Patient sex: M
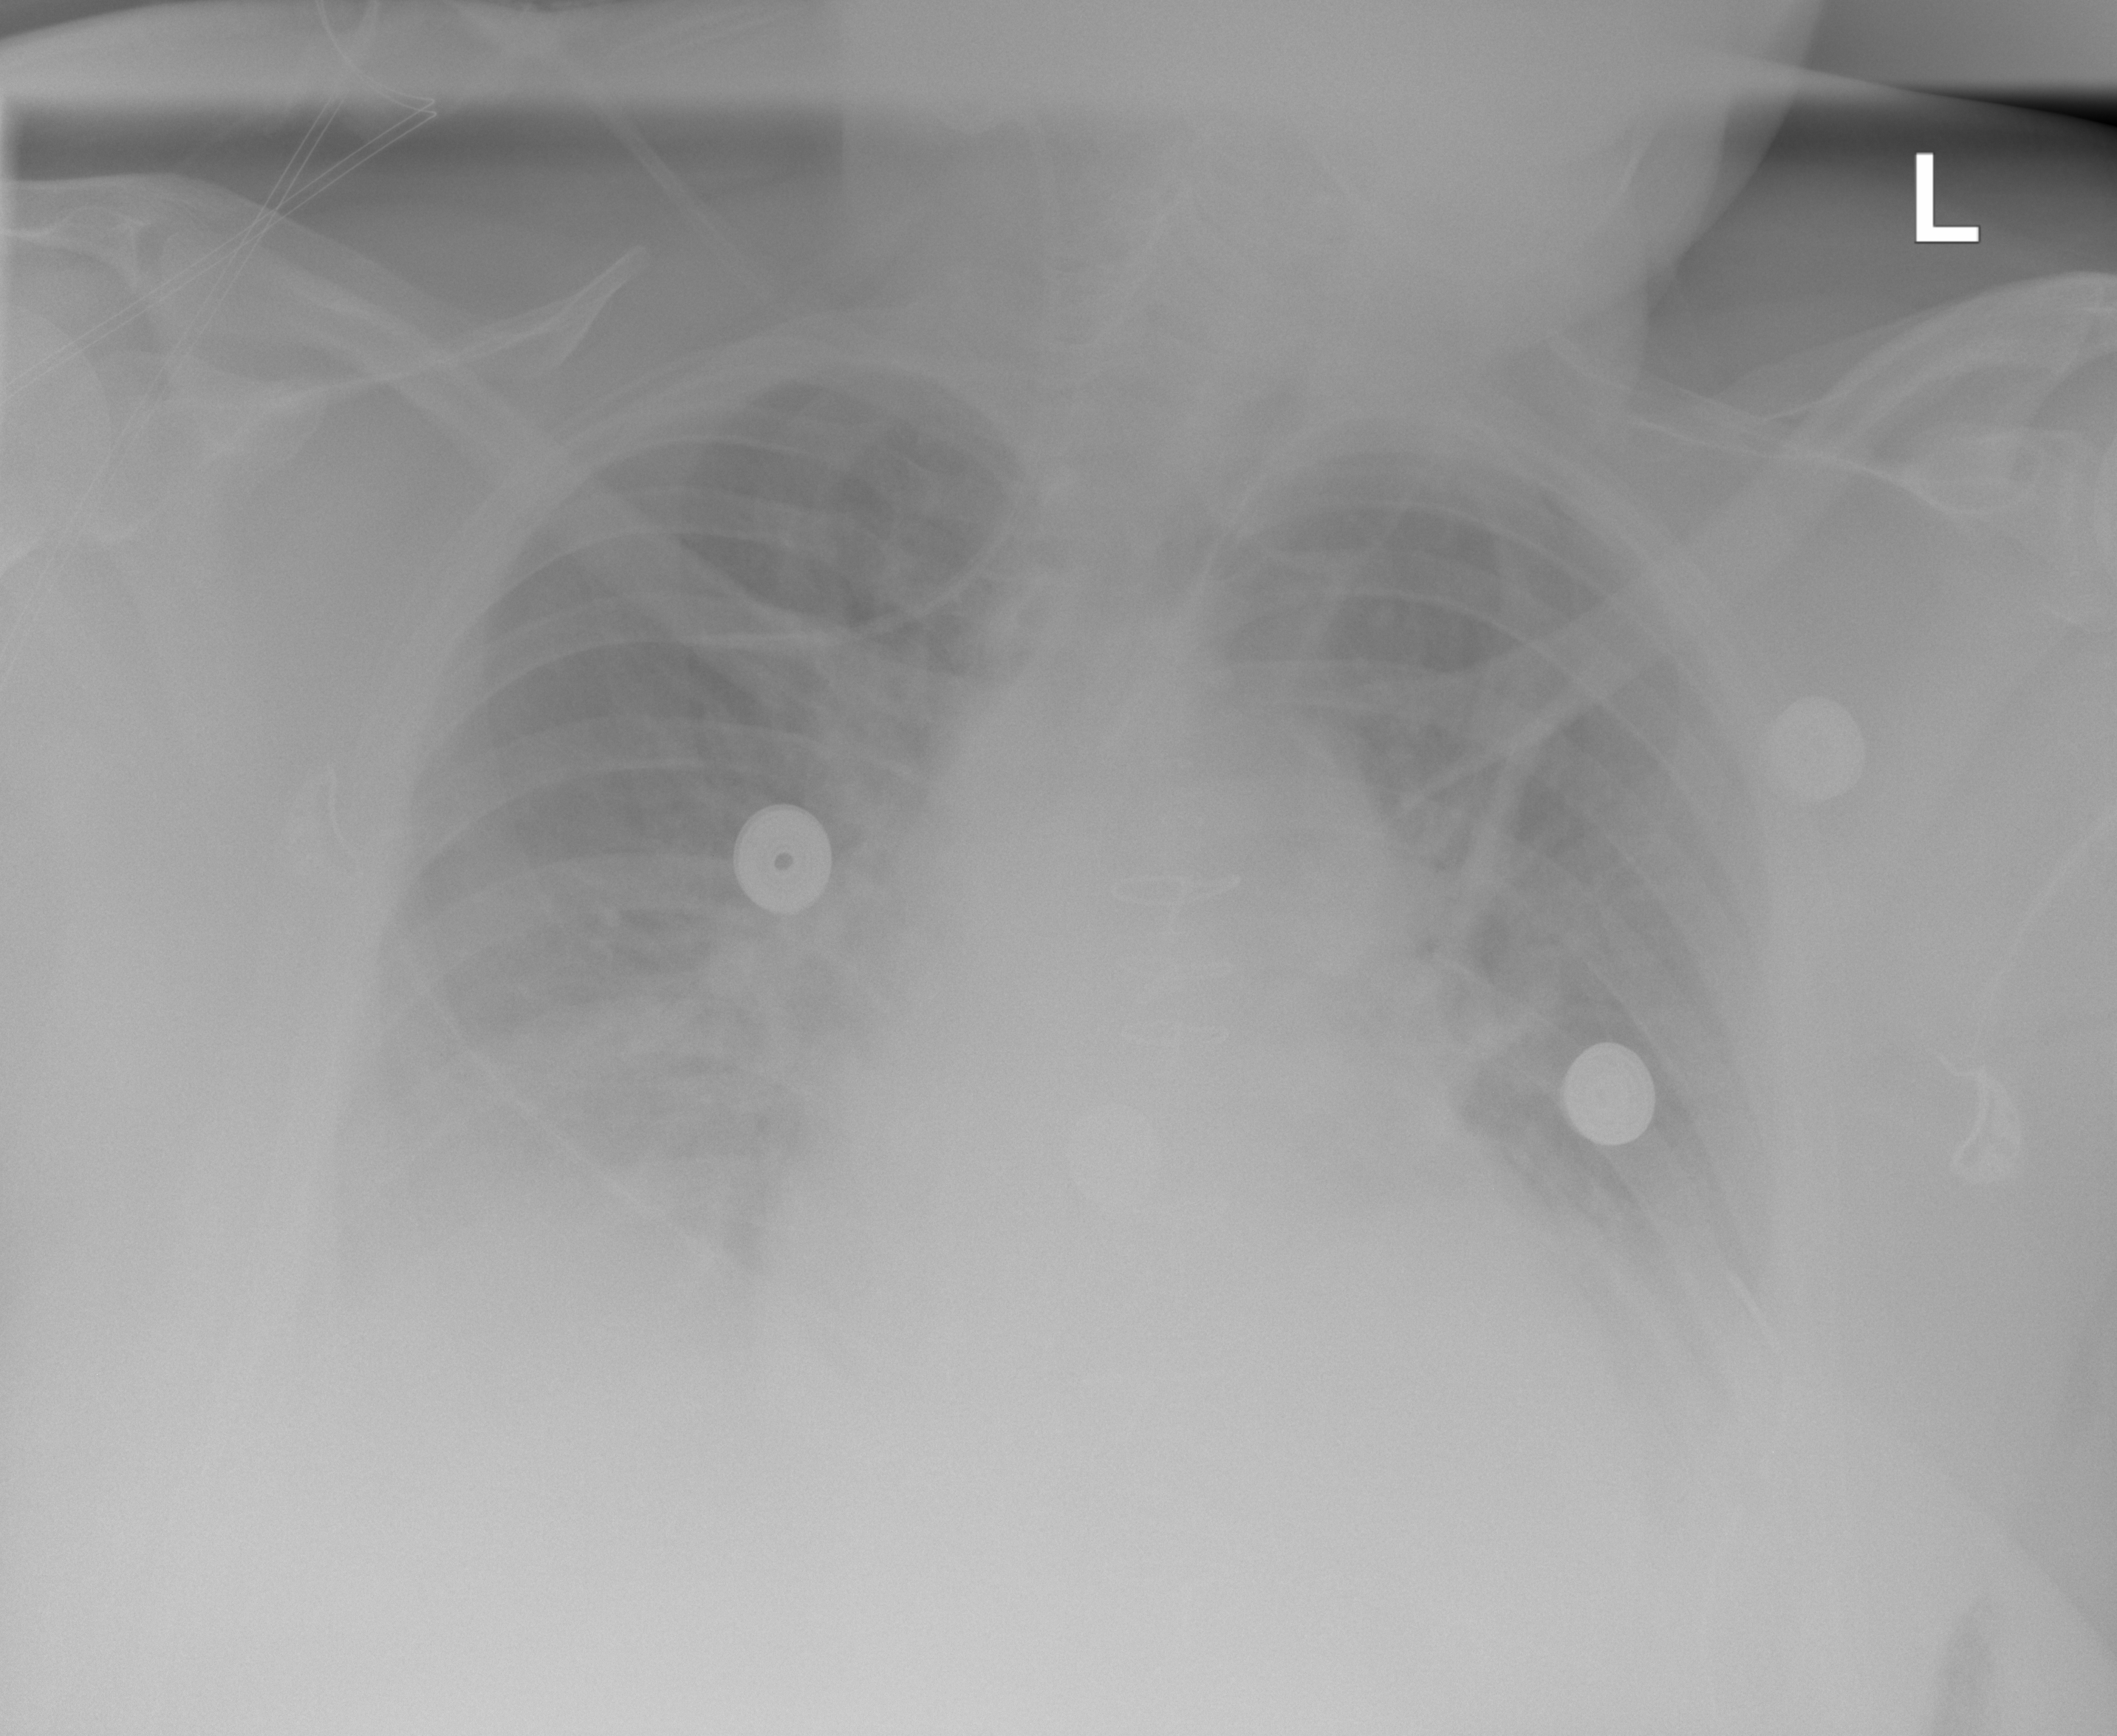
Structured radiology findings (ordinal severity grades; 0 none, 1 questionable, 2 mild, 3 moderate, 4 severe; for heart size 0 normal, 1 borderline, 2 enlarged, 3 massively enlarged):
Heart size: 0
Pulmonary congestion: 2
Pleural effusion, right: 2
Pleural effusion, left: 2
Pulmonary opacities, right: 0
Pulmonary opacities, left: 0
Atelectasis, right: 0
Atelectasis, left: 0